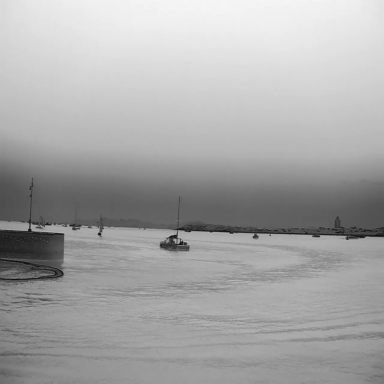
There are five bulk_carriers in the infrared image.